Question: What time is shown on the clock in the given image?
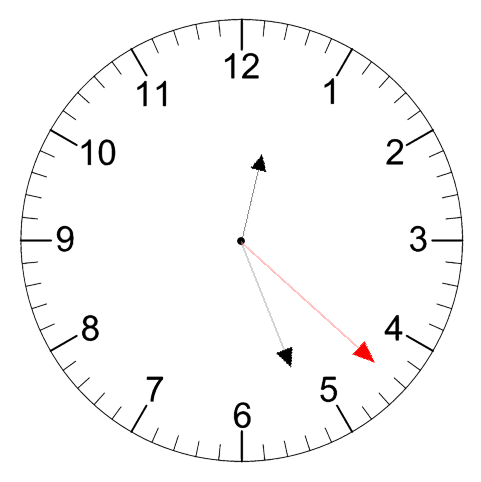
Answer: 12:26:22